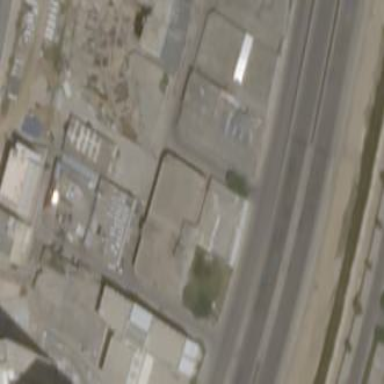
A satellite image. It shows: Industrial building.